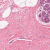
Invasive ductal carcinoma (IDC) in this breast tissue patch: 0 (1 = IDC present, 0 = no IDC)